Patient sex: F
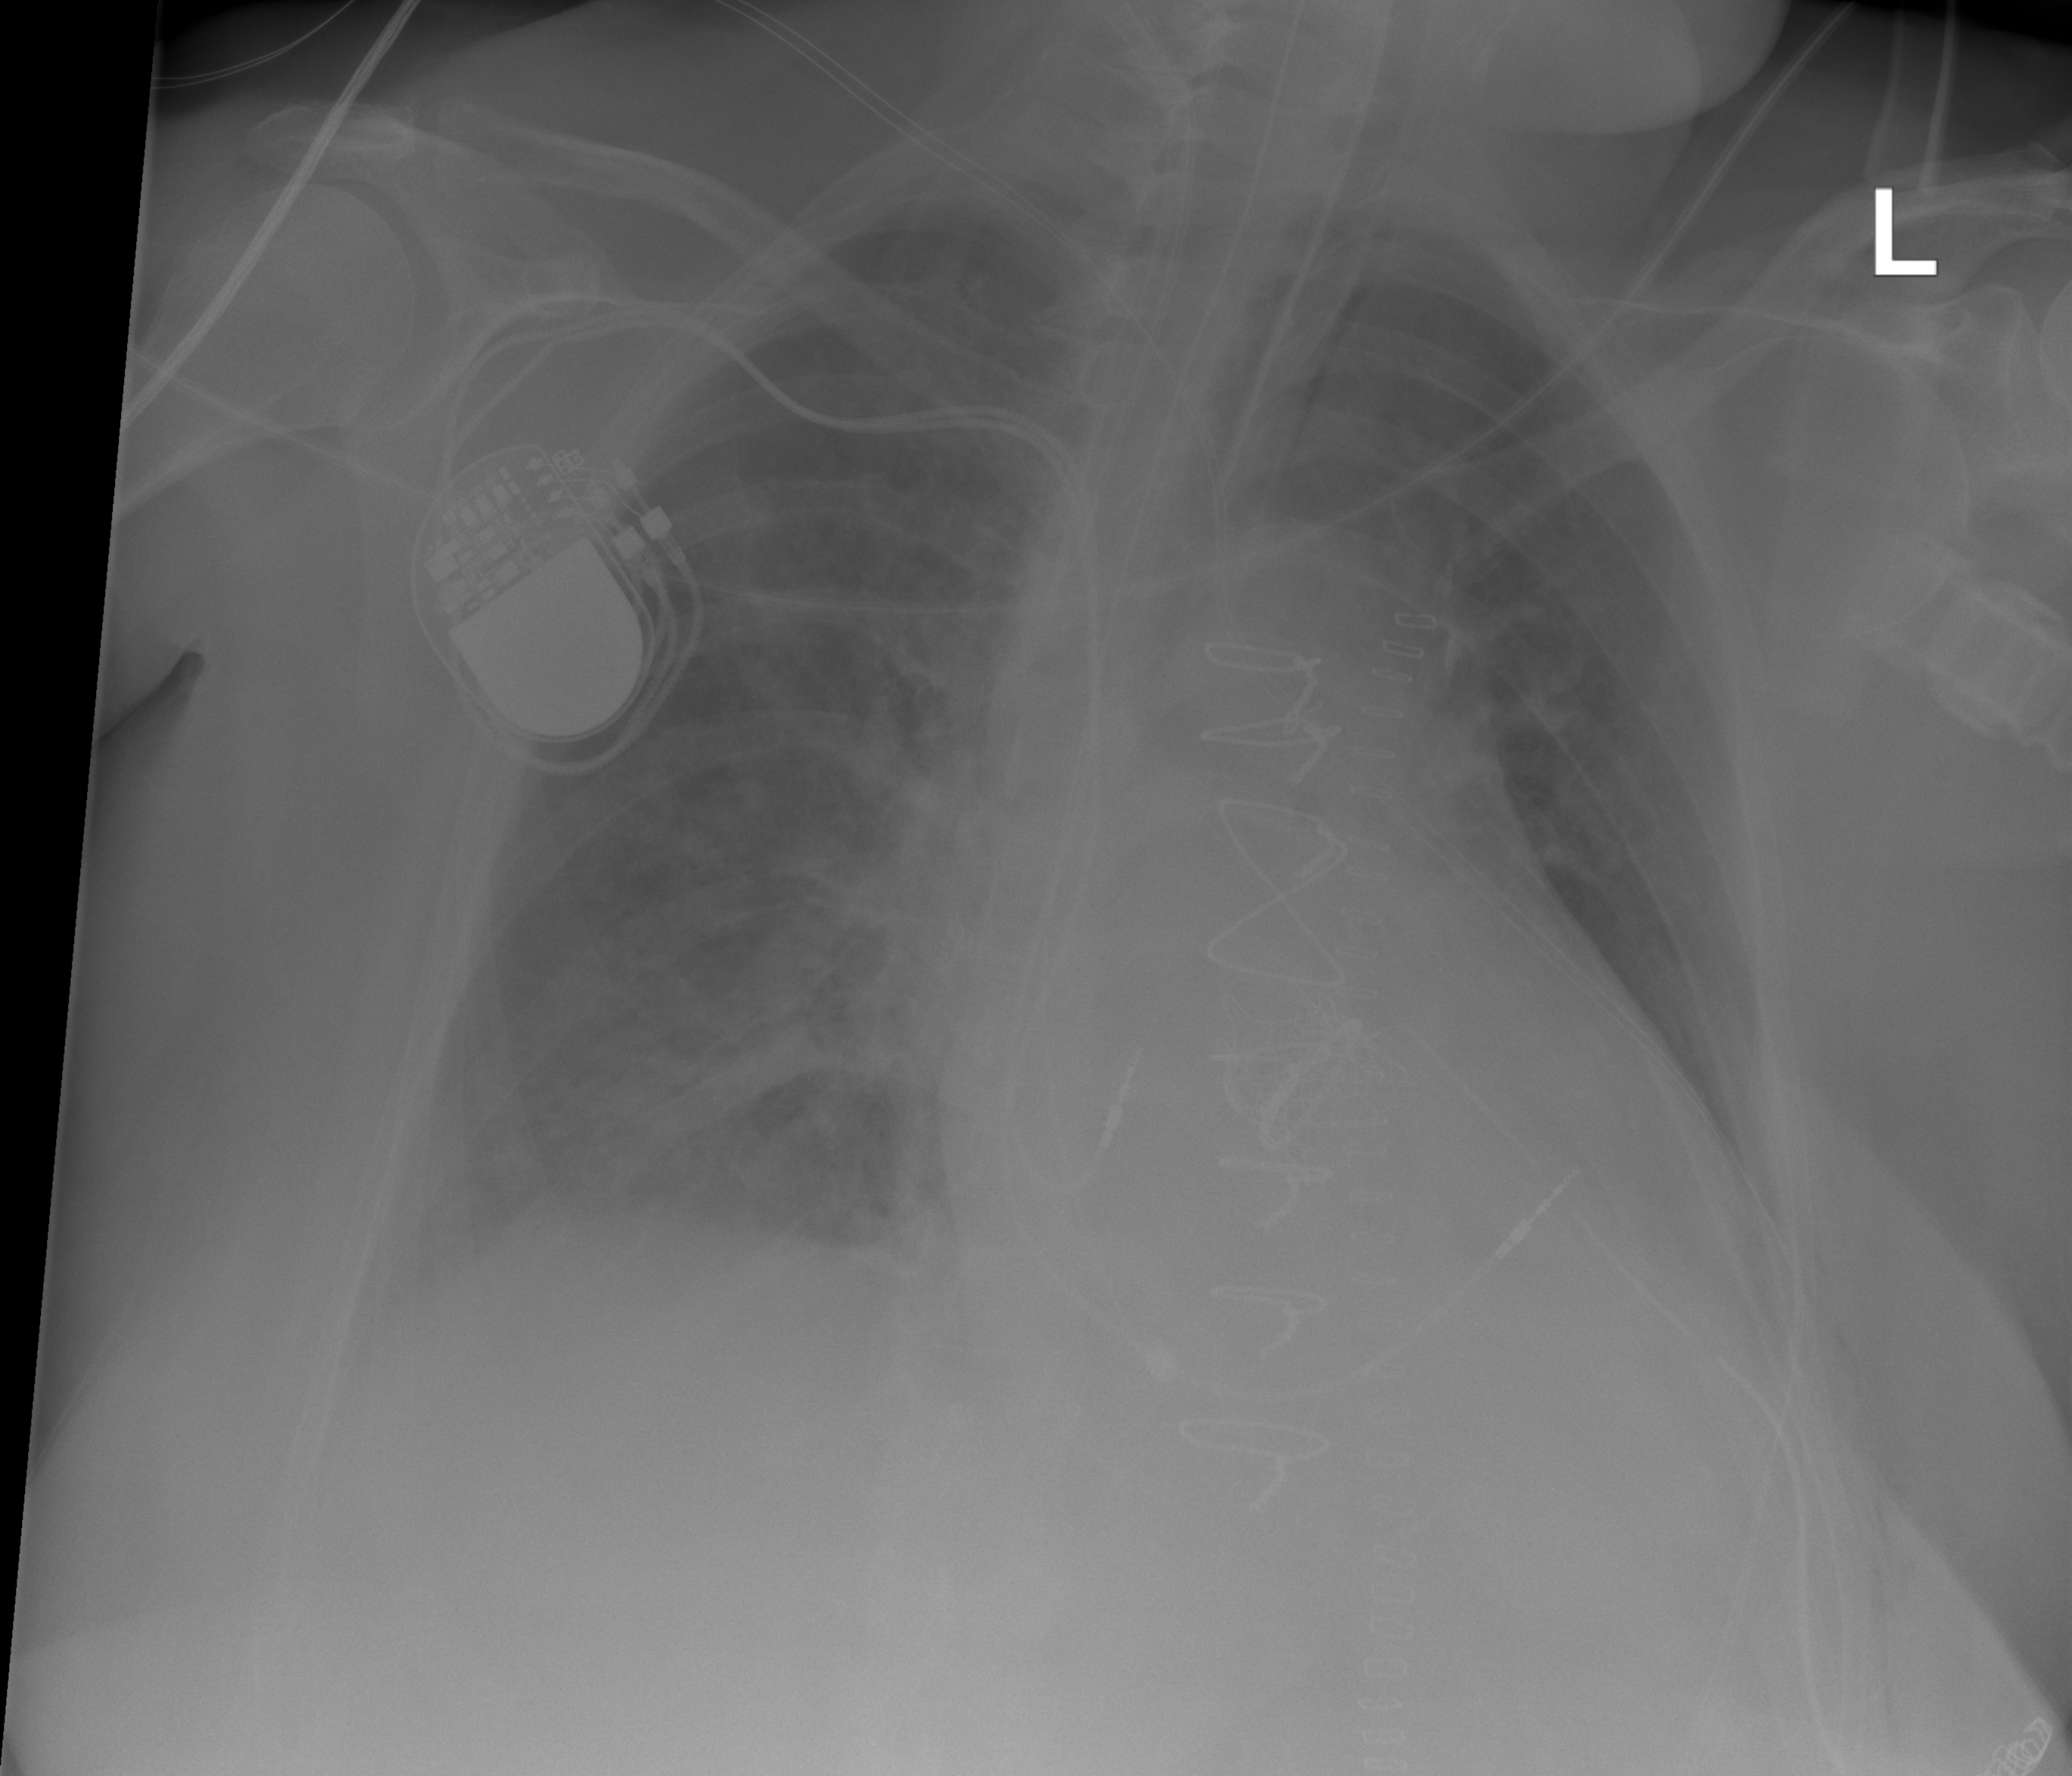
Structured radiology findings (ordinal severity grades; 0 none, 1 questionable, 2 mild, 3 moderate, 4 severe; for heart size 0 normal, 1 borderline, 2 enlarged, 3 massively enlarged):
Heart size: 2
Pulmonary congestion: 3
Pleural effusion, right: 2
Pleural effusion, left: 2
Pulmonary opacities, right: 2
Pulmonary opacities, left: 0
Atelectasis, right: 2
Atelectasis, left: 2